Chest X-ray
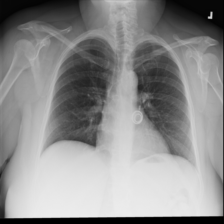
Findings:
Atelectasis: negative
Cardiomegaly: negative
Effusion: negative
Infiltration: negative
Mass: negative
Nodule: negative
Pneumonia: negative
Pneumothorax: negative
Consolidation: negative
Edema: negative
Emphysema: negative
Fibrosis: negative
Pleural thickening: negative
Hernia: negative